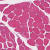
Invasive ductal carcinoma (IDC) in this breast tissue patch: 0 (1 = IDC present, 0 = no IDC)